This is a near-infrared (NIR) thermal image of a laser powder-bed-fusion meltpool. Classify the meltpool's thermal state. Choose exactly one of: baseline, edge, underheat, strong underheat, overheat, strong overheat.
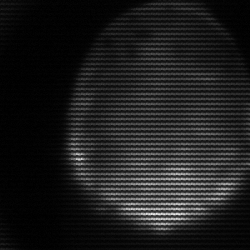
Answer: edge